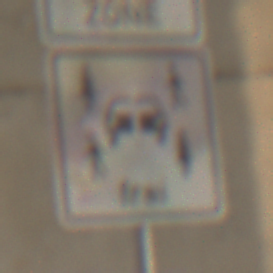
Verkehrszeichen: CarsharingfahrzeugeFrei
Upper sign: BeginnEingeschraenktesHalteverbotZone
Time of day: SunriseSunset
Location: Roofed (Suburban)
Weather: Clear
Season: NotSpecified
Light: Natural